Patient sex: M
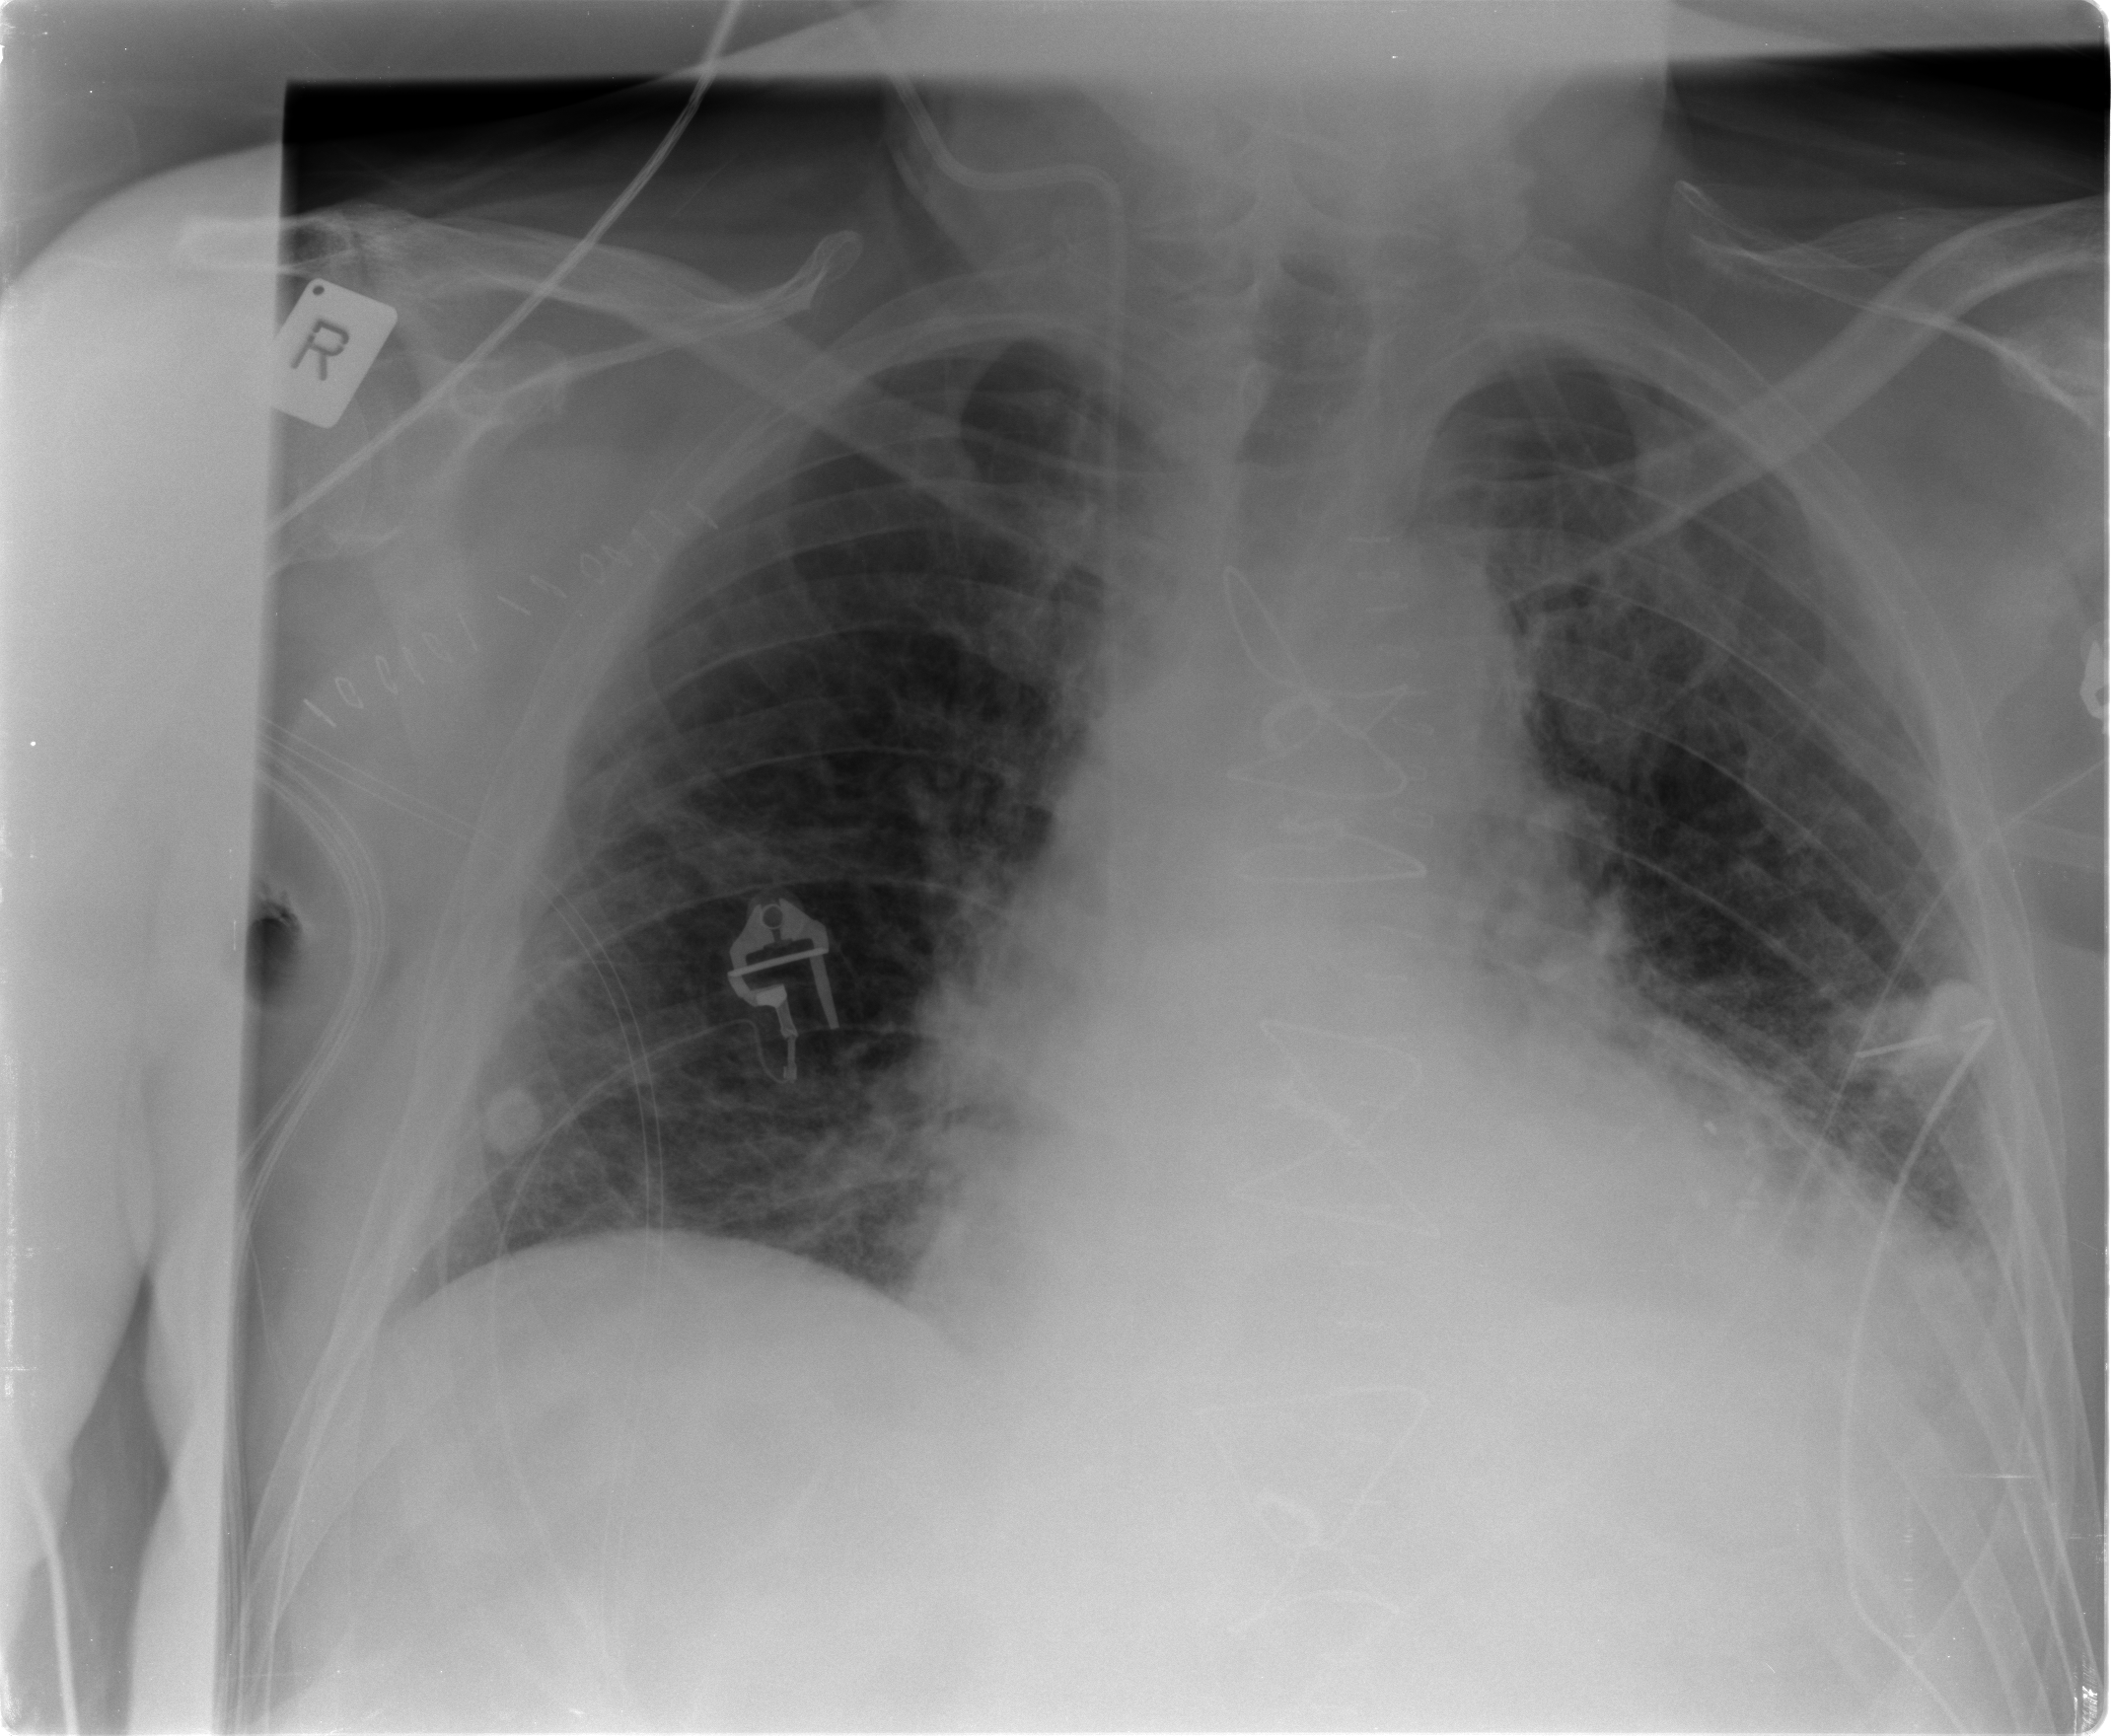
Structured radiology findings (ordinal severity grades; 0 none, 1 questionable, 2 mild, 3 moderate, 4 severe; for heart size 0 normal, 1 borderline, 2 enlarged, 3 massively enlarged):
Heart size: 2
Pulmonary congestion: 2
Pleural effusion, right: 0
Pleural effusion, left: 2
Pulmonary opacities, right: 0
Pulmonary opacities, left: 0
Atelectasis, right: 2
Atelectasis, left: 2